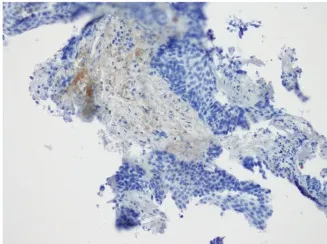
Changes in the immune microenvironment before and after neoadjuvant immunochemotherapy. (A) Biopsy before neoadjuvant immunochemotherapy (PD-L1, IHC).
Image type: pathology (immunostaining)